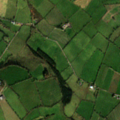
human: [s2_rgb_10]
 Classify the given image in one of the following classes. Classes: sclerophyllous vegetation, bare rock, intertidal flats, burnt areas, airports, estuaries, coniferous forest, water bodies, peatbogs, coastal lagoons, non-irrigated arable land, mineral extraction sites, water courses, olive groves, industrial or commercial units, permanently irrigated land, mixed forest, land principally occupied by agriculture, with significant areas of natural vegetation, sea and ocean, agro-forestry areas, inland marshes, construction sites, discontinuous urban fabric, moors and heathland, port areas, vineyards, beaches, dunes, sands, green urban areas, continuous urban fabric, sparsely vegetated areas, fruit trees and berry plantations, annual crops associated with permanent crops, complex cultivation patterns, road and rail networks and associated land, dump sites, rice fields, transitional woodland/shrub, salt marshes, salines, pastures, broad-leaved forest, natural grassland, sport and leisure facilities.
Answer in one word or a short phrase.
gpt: non-irrigated arable land, pastures